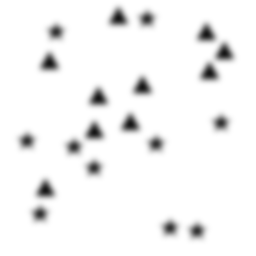
Squares: 0
Triangles: 10
Stars: 10
Total shapes: 20